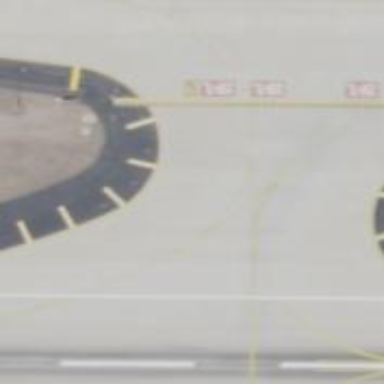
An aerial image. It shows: Image of taxiway at airport.